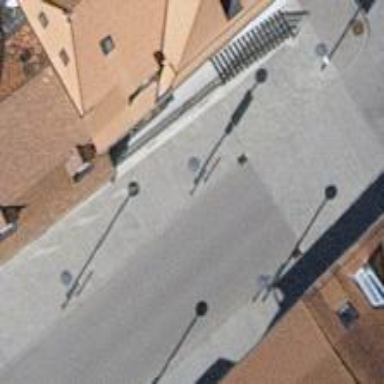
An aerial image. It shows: Bollard barrier.